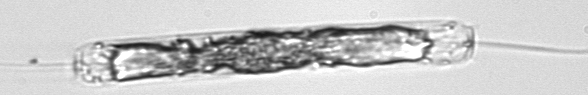
Label: Ditylum_brightwellii